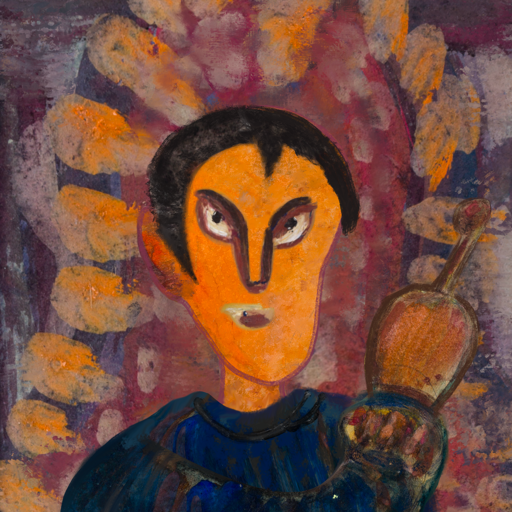
Background: Doll, Head And Neck Front: Hypocrite, Face Front: After_Raid, Bust: Pipe, Hair Front: Roy_Bahadur, Head Accessory: Blank, Second Necklace: Blank, Necklace: Orphan, Baby: Blank